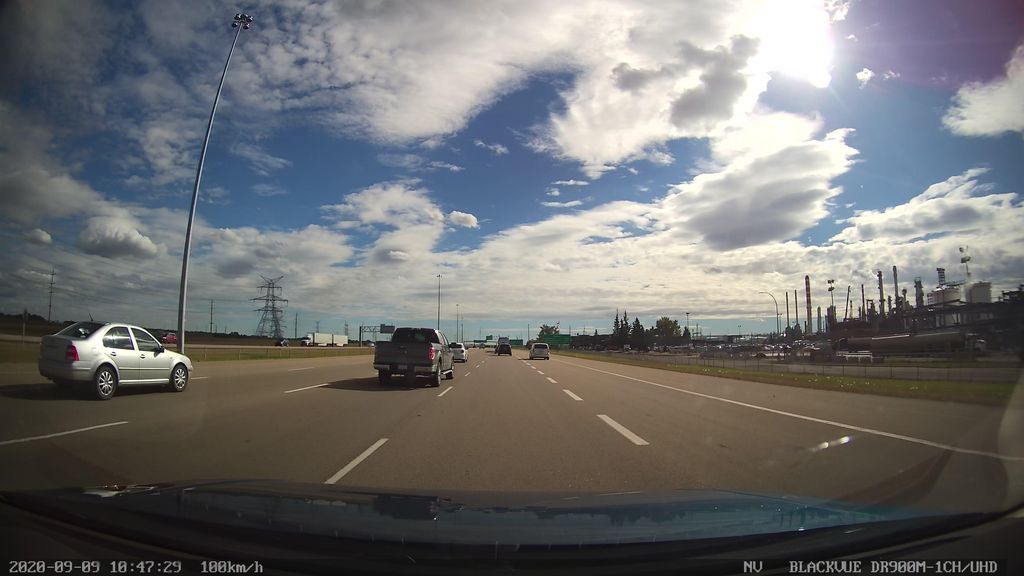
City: edmonton